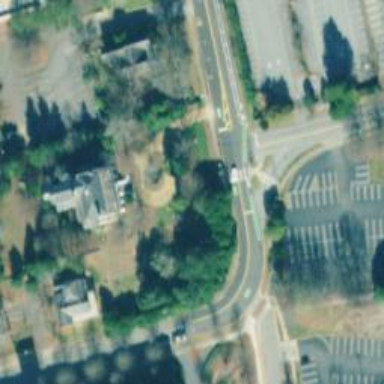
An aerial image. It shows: Footway located on traffic island.